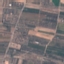
Land use / land cover: PermanentCrop